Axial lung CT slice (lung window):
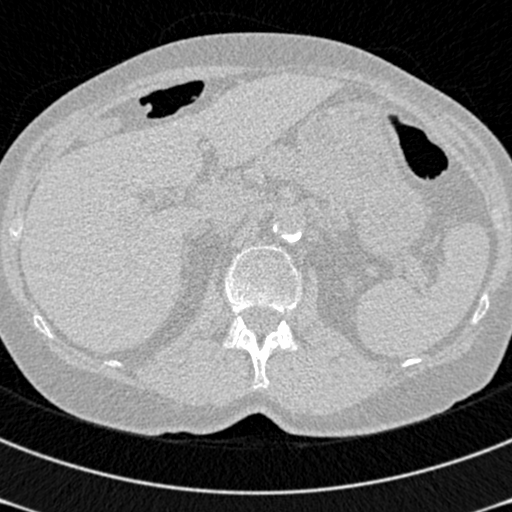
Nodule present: no